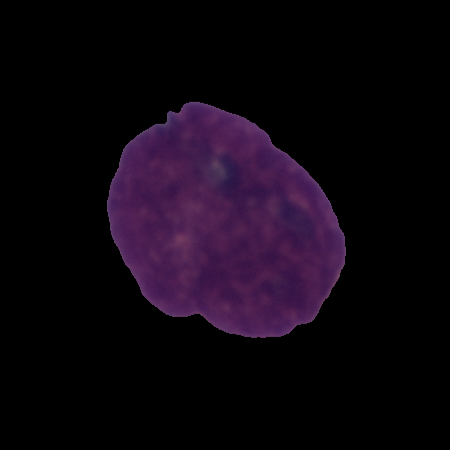
Label: cancer